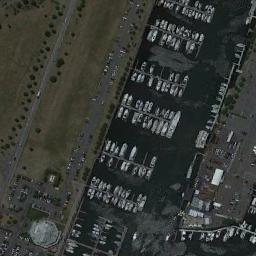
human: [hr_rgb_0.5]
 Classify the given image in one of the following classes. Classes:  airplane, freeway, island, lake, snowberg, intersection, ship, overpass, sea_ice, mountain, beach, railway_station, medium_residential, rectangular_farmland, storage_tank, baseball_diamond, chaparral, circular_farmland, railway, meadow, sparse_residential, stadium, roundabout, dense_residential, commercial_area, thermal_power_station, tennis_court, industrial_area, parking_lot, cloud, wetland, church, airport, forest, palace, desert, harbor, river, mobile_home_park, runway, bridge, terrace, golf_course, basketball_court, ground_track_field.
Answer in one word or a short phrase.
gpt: harbor